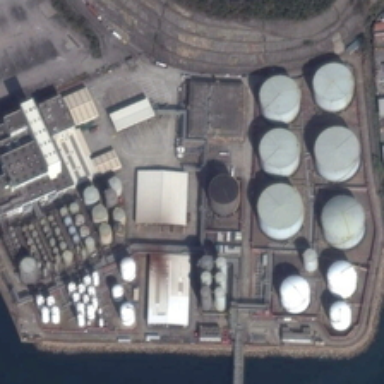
The oil tanker is equipped with a large number of oil tanks in the dark .